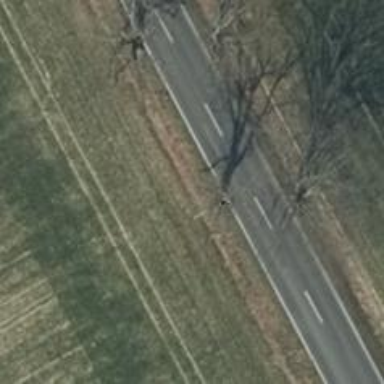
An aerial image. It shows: Row of deciduous broadleaved trees.